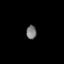
Tissue: lung
Cell type: Endothelial cells
Senescence score: 0.5425
Nuclear area (px): 138
Mean DAPI intensity: 118.616